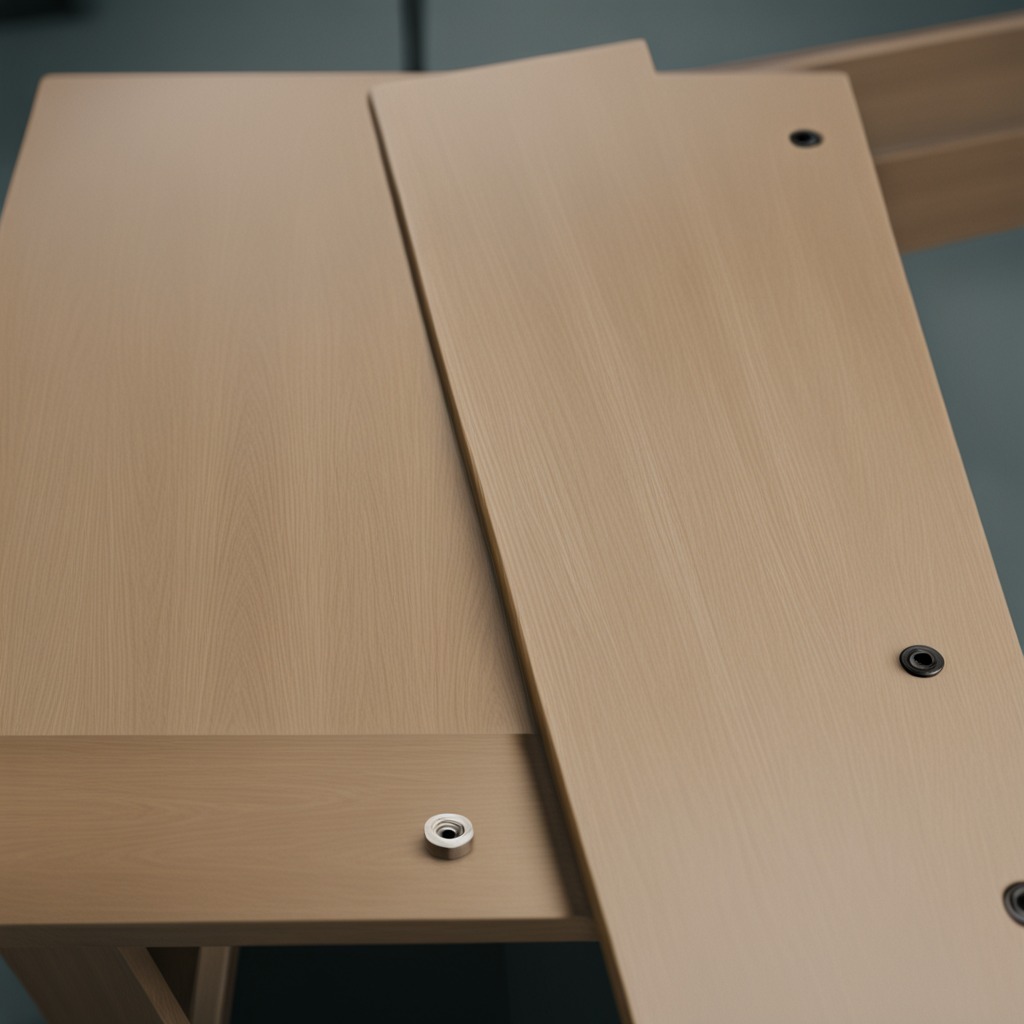
A metal nut is lying on the workbench.